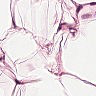
Metastatic tissue present: no